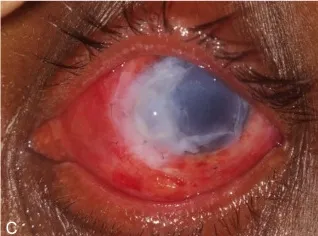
Post-operative day 1.
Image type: medical_photograph (other_medical_photograph)